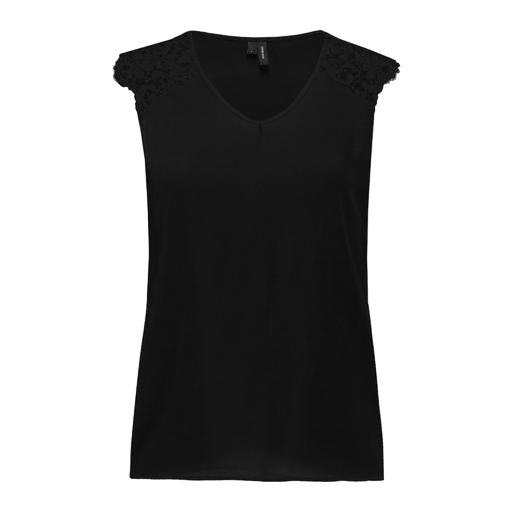
short-sleeve top only macy, black lace-sleeve v-neck top only macy, black v-neck top only macy, white background